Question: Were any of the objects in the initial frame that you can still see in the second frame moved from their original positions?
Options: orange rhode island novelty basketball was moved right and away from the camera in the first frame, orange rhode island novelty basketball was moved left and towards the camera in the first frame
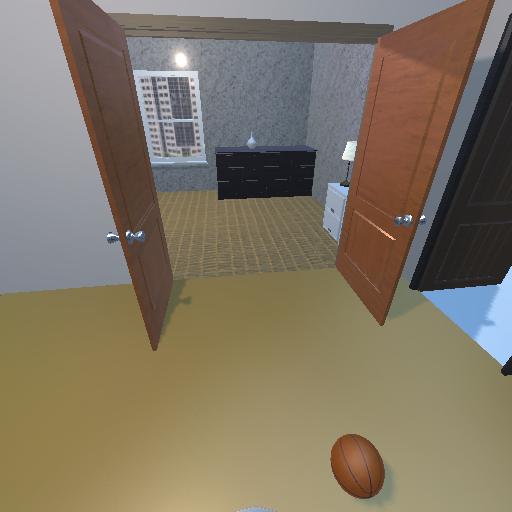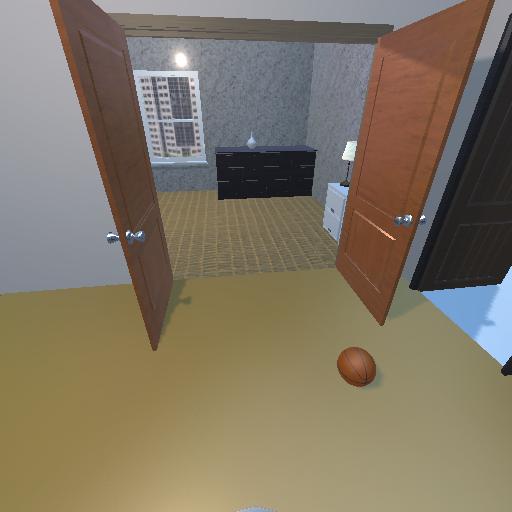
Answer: orange rhode island novelty basketball was moved right and away from the camera in the first frame